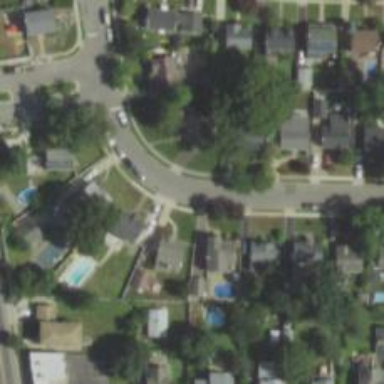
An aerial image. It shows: Residential road.